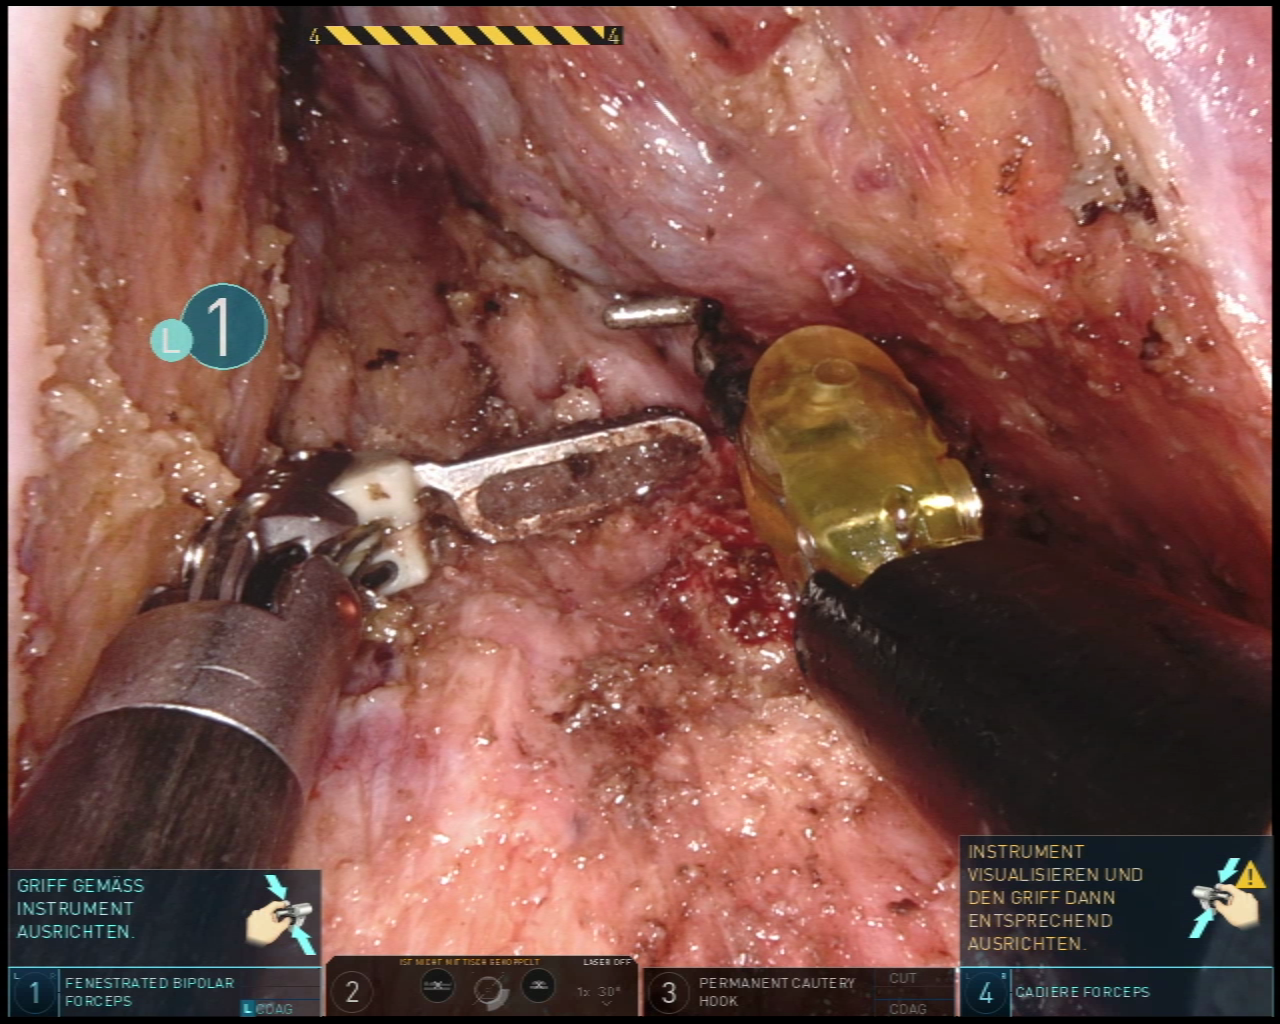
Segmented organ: vesicular_glands
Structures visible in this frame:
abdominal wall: no
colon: no
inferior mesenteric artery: no
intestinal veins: no
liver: no
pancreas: no
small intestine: no
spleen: no
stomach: no
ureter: no
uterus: no
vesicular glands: yes